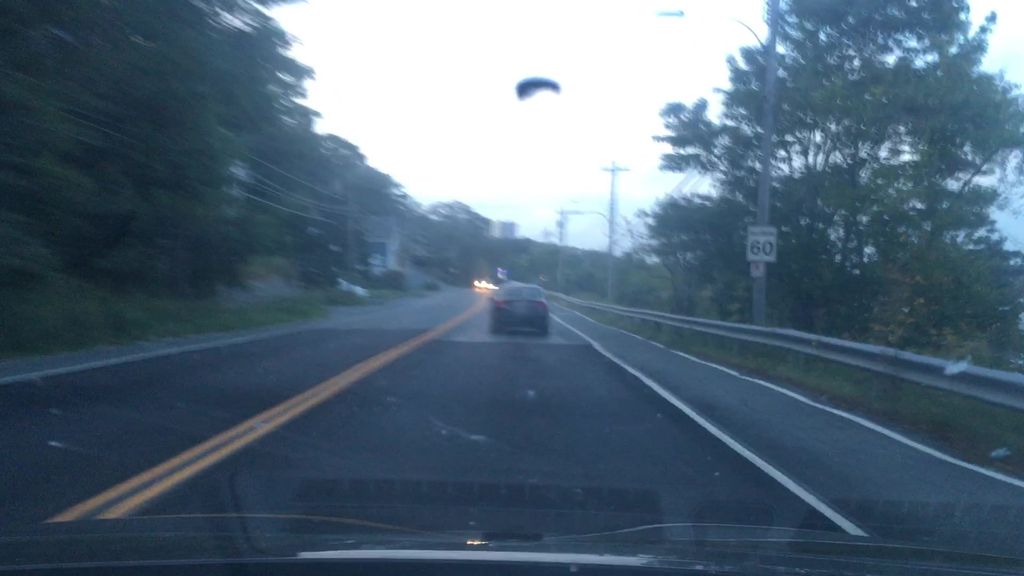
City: halifax